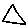
Label: triangle